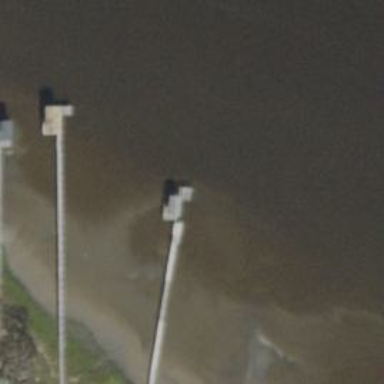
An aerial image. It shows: Man-made pier.